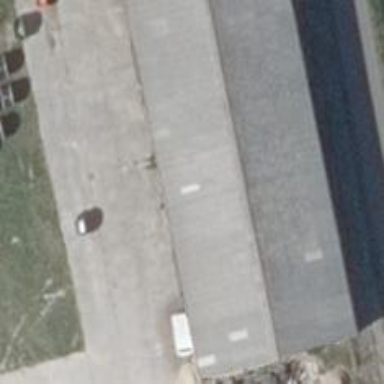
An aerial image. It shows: Gabled roof of grey-colored farm auxiliary building with its roof oriented along the structure.